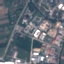
Land use / land cover class: Industrial